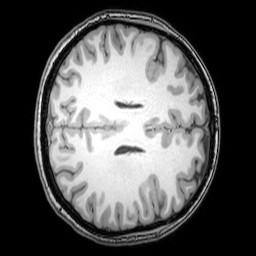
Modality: T1w
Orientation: axial
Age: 25
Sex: female
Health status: healthy
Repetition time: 0.081 s
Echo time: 0.037 s